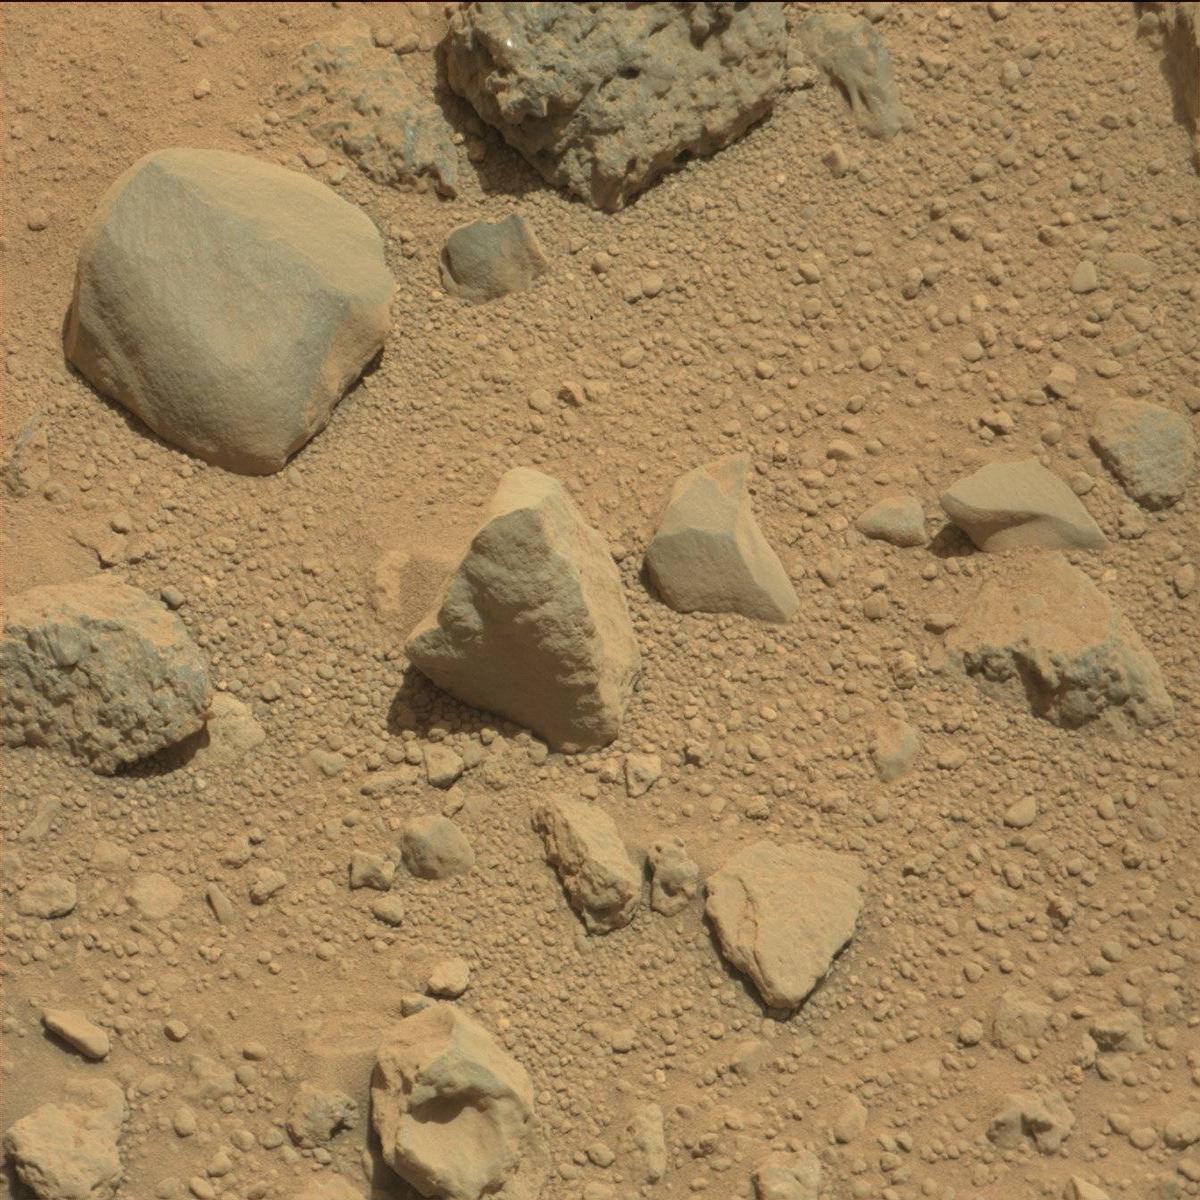
Terrain classes present: Bedrock, Rock, Sand / Soil